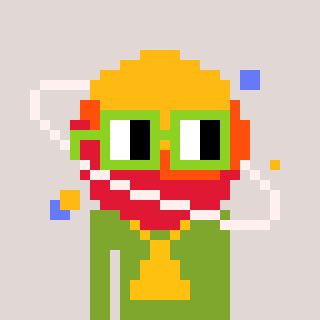
a pixel art character with square light green glasses, a saturn-shaped head and a slimegreen-colored body on a warm background